Interaction volume radius: 5 \u00c5
Interaction volume height: 35 \u00c5
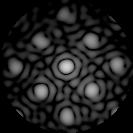
Disorder parameter: 0.191